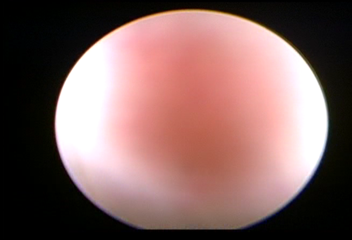
Modality: WLC
Class: Normal mucosa
Bladder cancer association: No